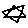
Label: star